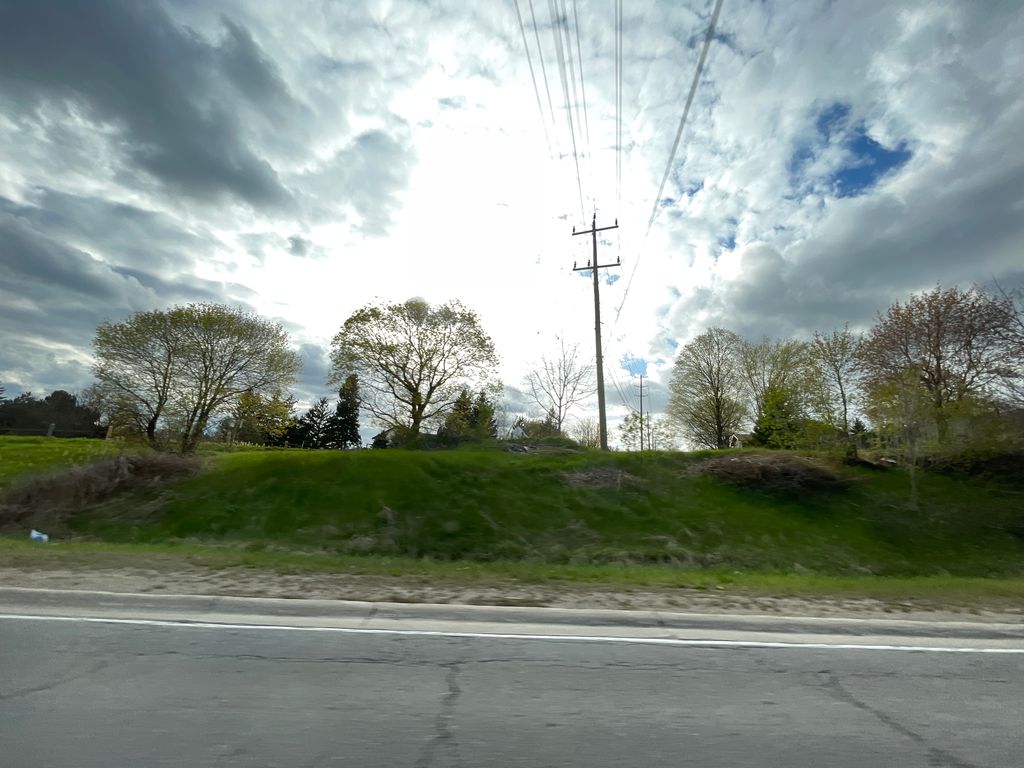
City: kitchener-waterloo